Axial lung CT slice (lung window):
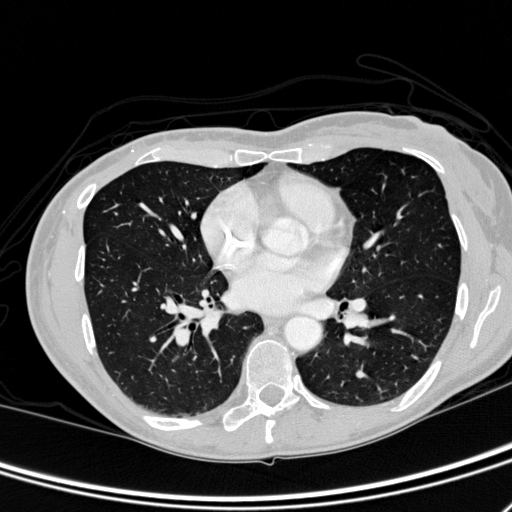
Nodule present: no